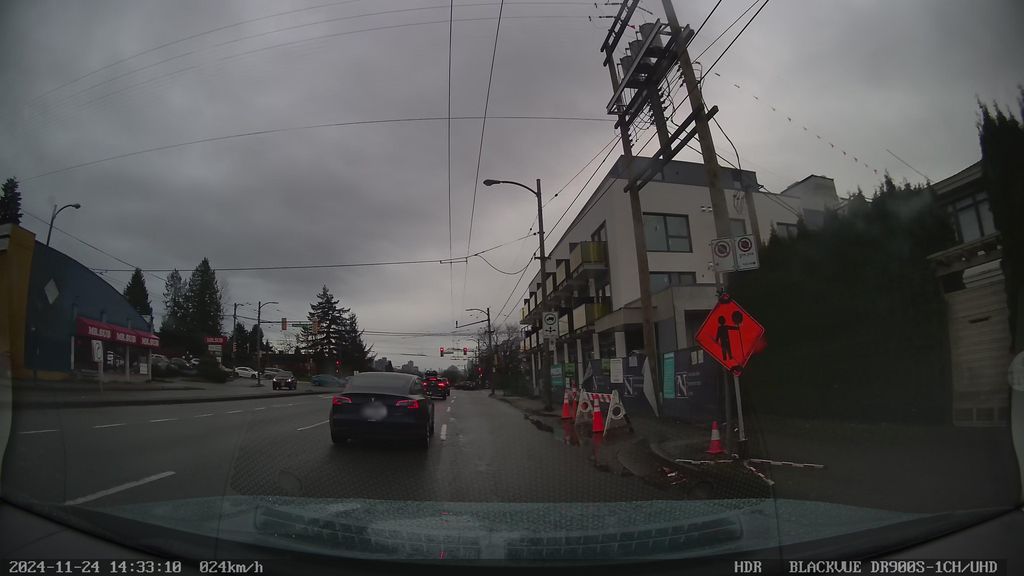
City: vancouver